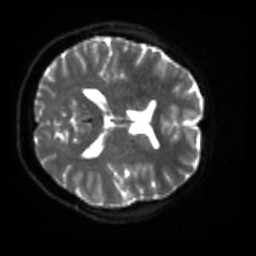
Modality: sbref
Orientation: axial
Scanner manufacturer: siemens
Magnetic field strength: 3 T
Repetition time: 4 s
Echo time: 0.0594 s